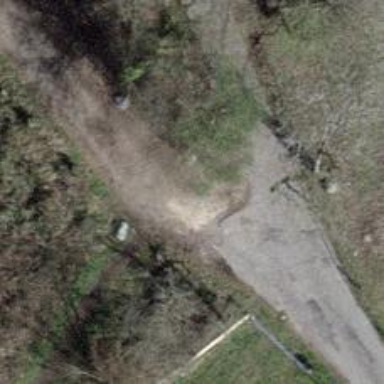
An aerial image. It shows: Bollard.